Question: i am relatively new to plotting in pylab and here is a question. I have a text file containing words that have lengths ranging from 2 to 10 and now my task is to plot the frequencies of each of the word categories using bargraph. I was able to write the script and plot it but the xtick labels are screwed up and i am wondering what is the reason for this. Thanks in advance for your help.
'''
two_letter=[]
three_letter=[]
four_letter=[]
five_letter=[]
six_letter=[]
seven_letter=[]
eight_letter=[]
nine_letter=[]
ten_letter=[]
inFile = open('words.txt')
for line in inFile.readlines():
fields = line.split(' ')
for word in fields:
if len(word) == 2:
two_letter.append(word)
elif len(word) == 3:
three_letter.append(word)
elif len(word) == 4:
four_letter.append(word)
elif len(word) == 5:
five_letter.append(word)
elif len(word) == 6:
six_letter.append(word)
elif len(word) == 7:
seven_letter.append(word)
elif len(word) == 8:
eight_letter.append(word)
elif len(word) == 9:
nine_letter.append(word)
else:
len(word) == 10
ten_letter.append(word)
two_l = len(two_letter)
three_l = len(three_letter)
four_l = len(four_letter)
five_l = len(five_letter)
six_l = len(six_letter)
seven_l = len(seven_letter)
eight_l = len(eight_letter)
nine_l = len(nine_letter)
ten_l = len(ten_letter)
all = [two_l,three_l,four_l,five_l,six_l,seven_l,eight_l,nine_l,ten_l]
cord = range(1,10)
labels = ["two_let", "three_let", "four_let", "five_let", "six_let", "seven_let", "eight_let", "nine_let", "ten_let"]
import pylab
pylab.bar(cord,all, color='#88aa33')
xticks(cord, labels, rotation='vertical')
pylab.show()
'''

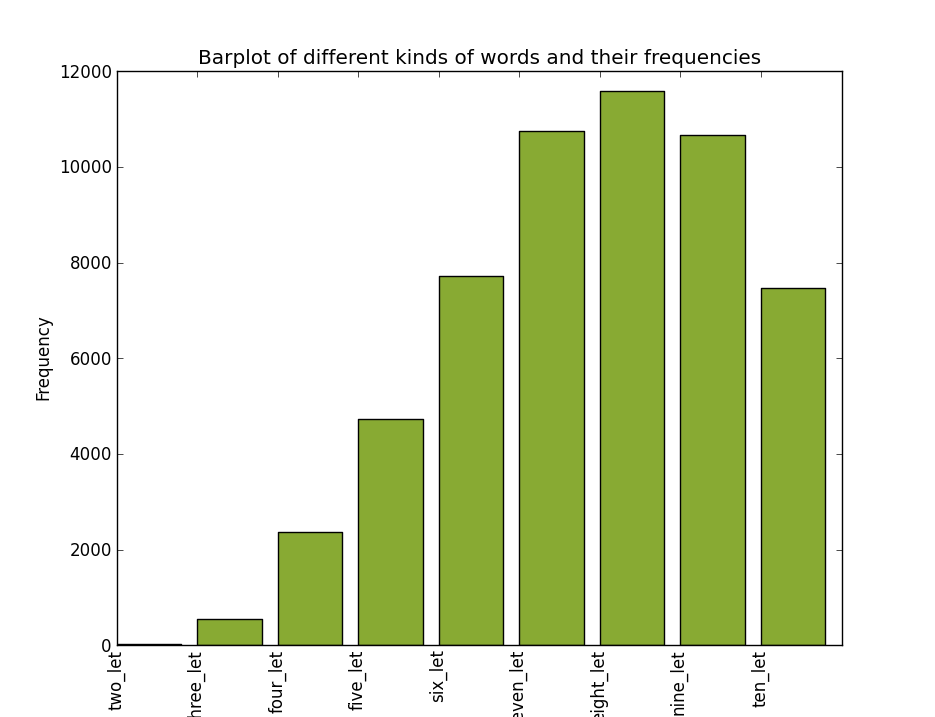
Answer: You can use the keyword argument 'align' in the bar command to have the labels in the center of the bars:
'''
pylab.bar(cord,all, color='#88aa33', align='center')
'''
To make more space for the labels, you can adjust the size and position of the plot with the 'subplots_adjust' function:
'''
subplots_adjust(bottom=0.25)
'''
Making enough space for the labels can also been done automatically with:
'''
from mpl_toolkits.axes_grid1.axes_divider import make_axes_area_auto_adjustable
make_axes_area_auto_adjustable(gca())
'''